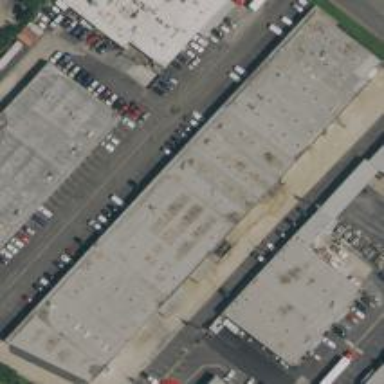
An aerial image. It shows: Industrial building.